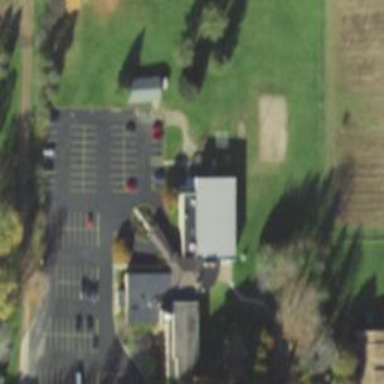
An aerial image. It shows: Building that serves as place of worship.